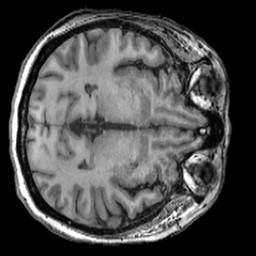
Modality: T1w
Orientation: axial
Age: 57
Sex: female
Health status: ill
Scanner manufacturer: ge
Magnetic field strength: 3 T
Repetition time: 0.008164 s
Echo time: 0.003184 s